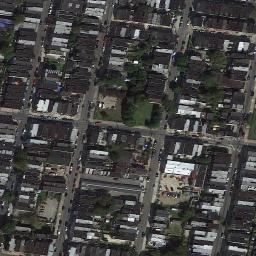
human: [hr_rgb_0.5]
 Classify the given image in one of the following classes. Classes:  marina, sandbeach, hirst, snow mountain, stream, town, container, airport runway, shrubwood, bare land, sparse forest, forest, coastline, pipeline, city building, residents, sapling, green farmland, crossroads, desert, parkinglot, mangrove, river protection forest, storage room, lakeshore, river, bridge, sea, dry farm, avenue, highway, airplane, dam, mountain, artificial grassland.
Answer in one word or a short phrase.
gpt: town